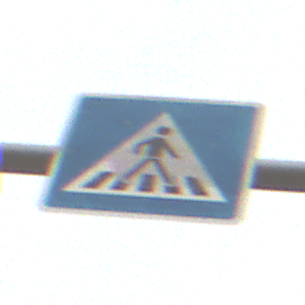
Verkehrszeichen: FussgaengerueberwegLinks
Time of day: MorningAfternoon
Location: Outdoor (Nature)
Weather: PartlyCloudy
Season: Winter
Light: Natural